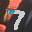
Label: 7